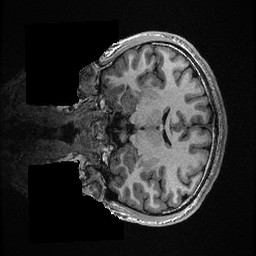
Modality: T1w
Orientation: coronal
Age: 22
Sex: male
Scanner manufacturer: ge
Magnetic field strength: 3 T
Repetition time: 0.00668 s
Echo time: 0.00294 s